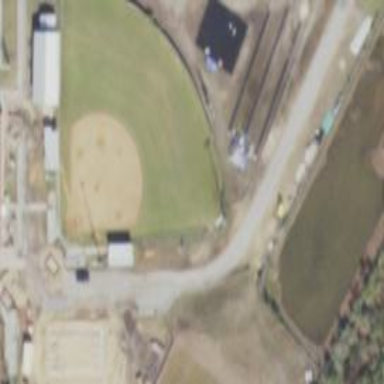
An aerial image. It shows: Softball pitch used for baseball games.